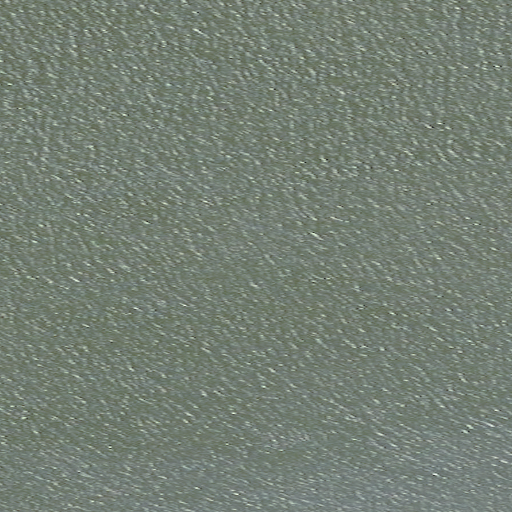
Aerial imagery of islands in Alaska named Jones Islands containing only unknown